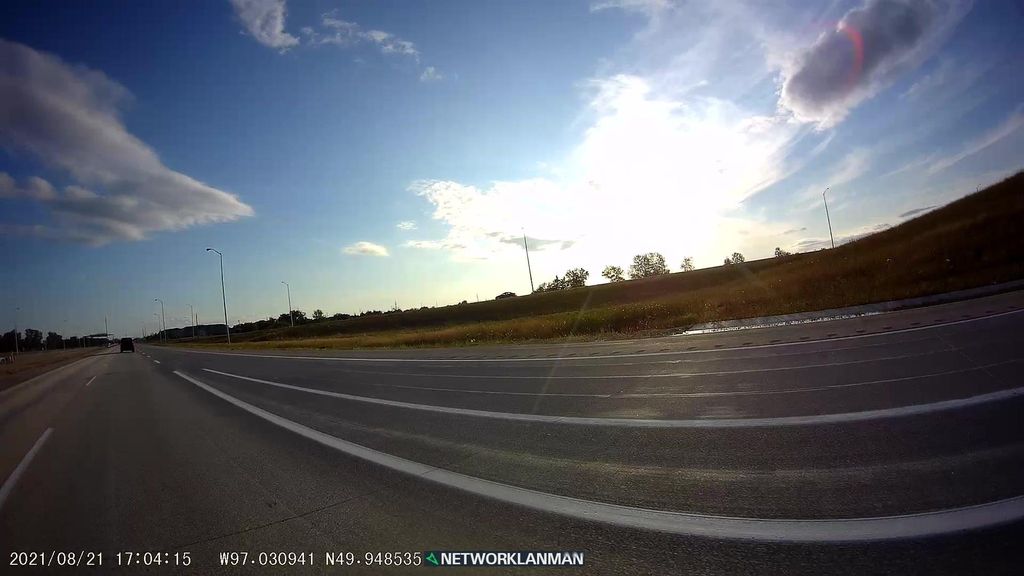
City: winnipeg